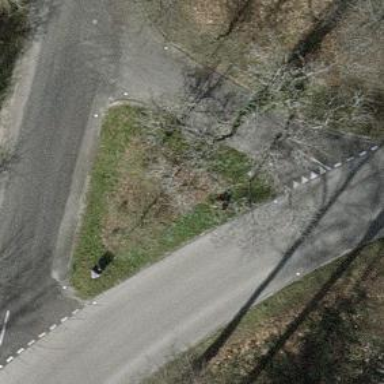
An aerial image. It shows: Unclassified road with asphalt surface.